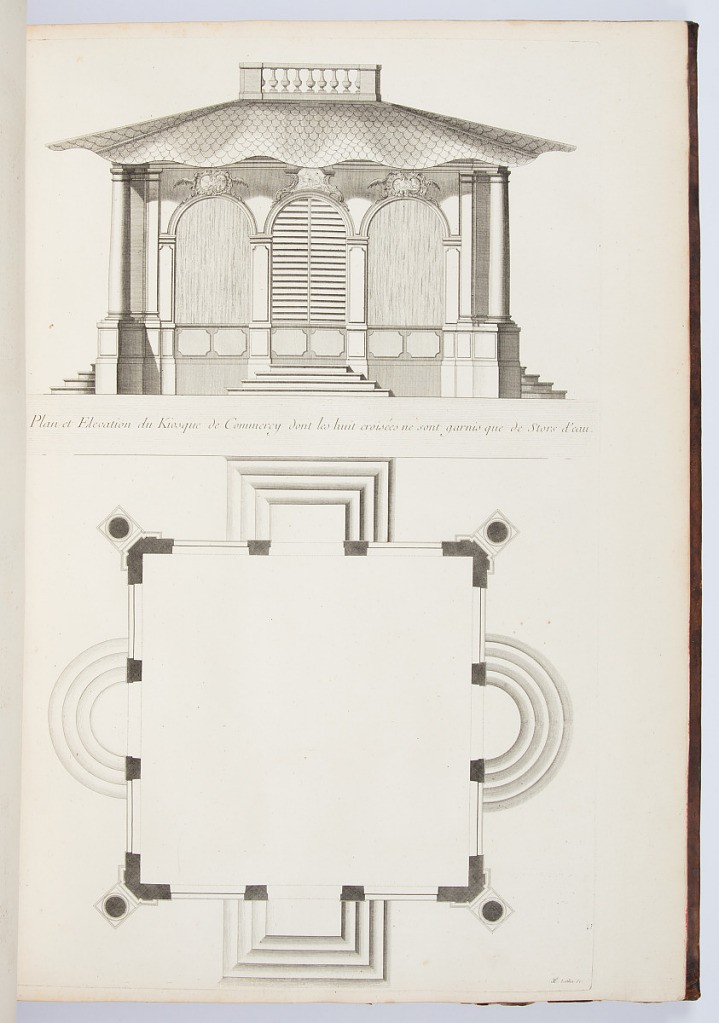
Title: Plan et Elevation du Kiosque de Commercy dont les huit croisées ne sont garnis que de Stors d'eau.
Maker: Emmanuel Héré de Corny, French, 1705–1763
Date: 1753
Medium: Engraving
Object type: Bound print
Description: Plan (at bottom) and elevation (at top) of the kiosk. The elevation depicts the kiosk with an undulating roof covered in fish scale tiles and a balcony with balusters on top, and hemicycle niches on the facade topped with rocaille cartouches.